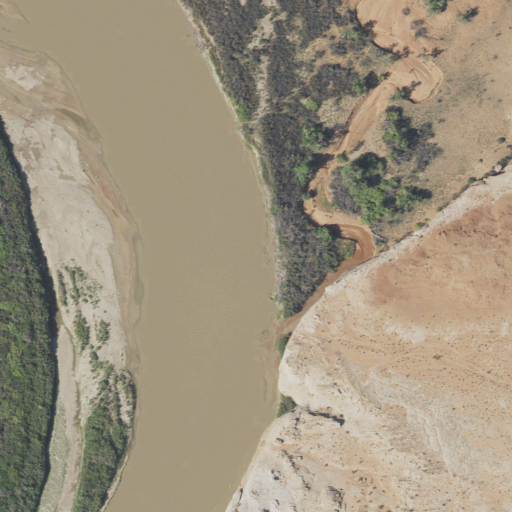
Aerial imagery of valley in Utah named Red Wash containing open water, shrub, woody wetlands, herbaceous wetlands, and barren land